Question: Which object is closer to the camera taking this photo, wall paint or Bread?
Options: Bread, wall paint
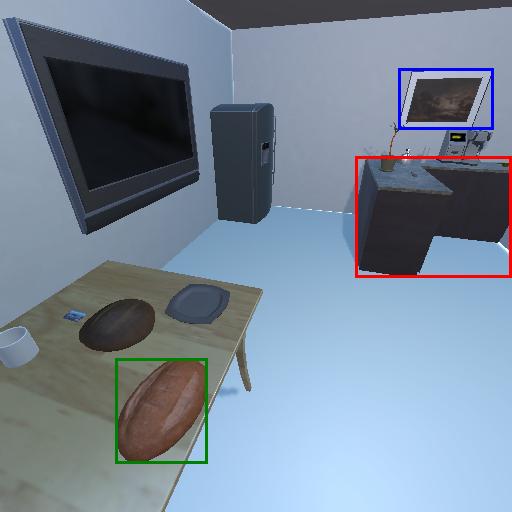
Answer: Bread